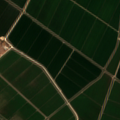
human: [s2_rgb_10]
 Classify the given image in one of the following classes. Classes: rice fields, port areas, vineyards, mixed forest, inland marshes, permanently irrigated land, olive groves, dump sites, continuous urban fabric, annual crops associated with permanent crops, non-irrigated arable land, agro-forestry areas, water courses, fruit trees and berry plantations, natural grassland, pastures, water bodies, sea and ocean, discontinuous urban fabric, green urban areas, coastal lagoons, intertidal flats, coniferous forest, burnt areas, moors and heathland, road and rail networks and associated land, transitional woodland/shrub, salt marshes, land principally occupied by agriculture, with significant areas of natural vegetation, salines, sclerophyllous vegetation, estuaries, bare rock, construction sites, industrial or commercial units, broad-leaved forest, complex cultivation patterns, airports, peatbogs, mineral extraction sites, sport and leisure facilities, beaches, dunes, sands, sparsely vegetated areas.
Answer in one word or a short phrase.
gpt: permanently irrigated land, rice fields